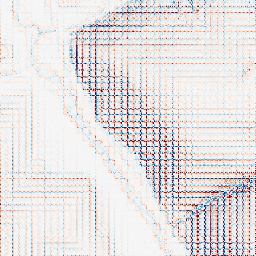
Category: wavelet
Decomposition family: wavelet_dwt
Decomposition parameters: wavelet: haar
level: 3
Upsampling method: regularized
Upsampling parameters: scale: 2
lambda_reg: 0.1
Upsampling scale: 2